Question: ## MOCK UP

## Overview
All are the with with Scrolling
## Requirement
I want to implement 2-Column fix layout for the display.
And from the press the , it would be that
If only 1 image came then it display only one image in layout.
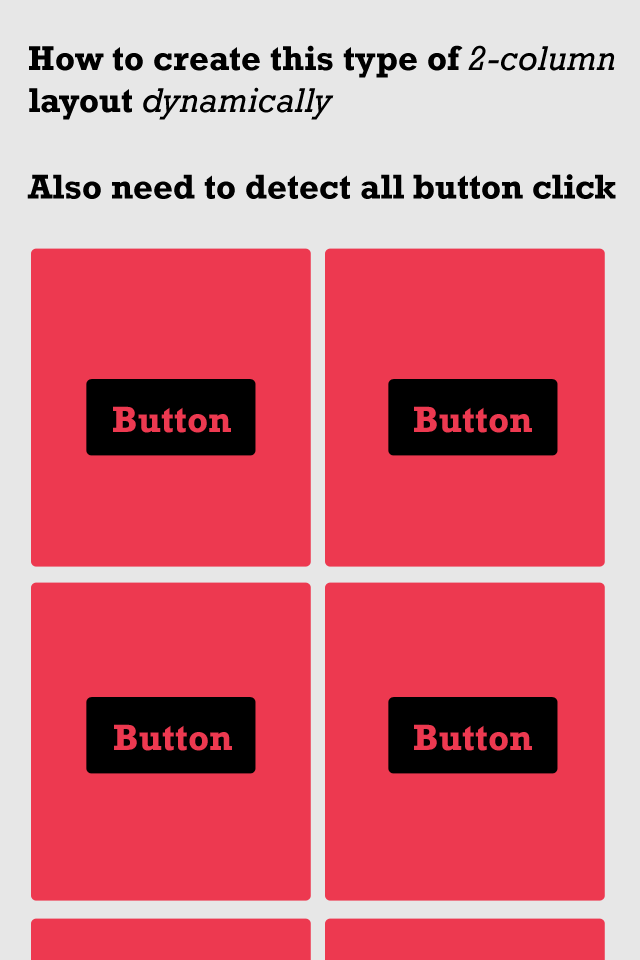
Answer: Try to use 'GridView'.Look into <URL> for your reference. For give 'android:numColumns = "2"'. Load the 'ImageView' and 'Button' dynamically using 'Adapter'.
For this,
1.Create an xml which hold the 'GridView'.
'''
<GridView
android:id="@+id/gridFriends"
android:layout_width="fill_parent"
android:layout_height="fill_parent"
android:numColumns="2"/>
'''
2.To define the contents of the GridView, create another XML layout which will hold the ImageView and the ImageButton.
'''
<?xml version="1.0" encoding="utf-8"?>
<RelativeLayout xmlns:android="http://schemas.android.com/apk/res/android"
android:id="@+id/mainContainer"
android:layout_width="fill_parent"
android:layout_height="fill_parent" >
<ImageView
android:id="@+id/img"
android:layout_width="fill_parent"
android:layout_height="fill_parent"
android:adjustViewBounds="true"
android:scaleType="centerCrop"
android:src="@null" />
<Button
android:id="@+id/btn"
android:layout_width="fill_parent"
android:layout_height="wrap_content"
android:layout_gravity="bottom|center">
<Button>
</RelativeLayout>
'''
Create a 'customAdapter' for populating the 'GridView' dynamically.Look <URL>